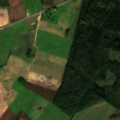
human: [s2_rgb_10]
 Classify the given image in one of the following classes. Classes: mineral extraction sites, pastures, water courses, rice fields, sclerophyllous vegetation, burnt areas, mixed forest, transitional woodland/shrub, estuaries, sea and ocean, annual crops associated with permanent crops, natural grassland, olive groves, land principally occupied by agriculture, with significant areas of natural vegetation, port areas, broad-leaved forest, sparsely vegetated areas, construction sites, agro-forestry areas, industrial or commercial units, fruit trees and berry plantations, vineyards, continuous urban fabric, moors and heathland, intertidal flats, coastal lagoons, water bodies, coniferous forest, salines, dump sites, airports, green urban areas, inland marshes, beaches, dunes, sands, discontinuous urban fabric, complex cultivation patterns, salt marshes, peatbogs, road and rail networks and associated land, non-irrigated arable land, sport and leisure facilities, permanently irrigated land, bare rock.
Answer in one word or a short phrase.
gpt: non-irrigated arable land, complex cultivation patterns, mixed forest